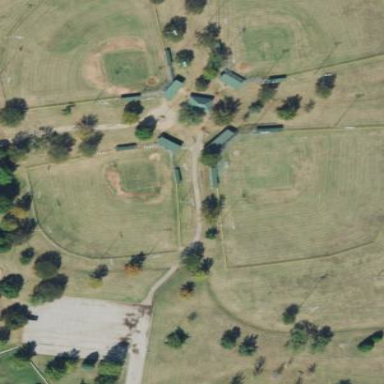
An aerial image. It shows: Baseball pitch for leisure land activities.